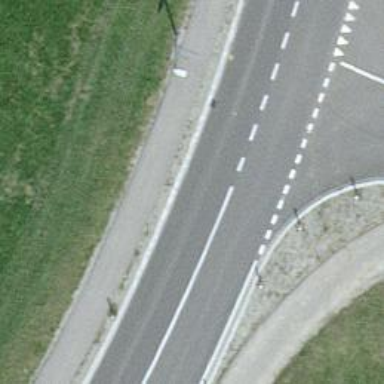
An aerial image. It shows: Secondary road with asphalt surface.